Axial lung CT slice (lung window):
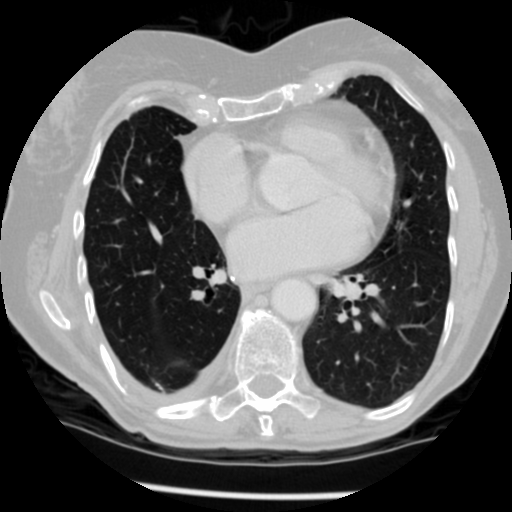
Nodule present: no